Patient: sex M, age 46
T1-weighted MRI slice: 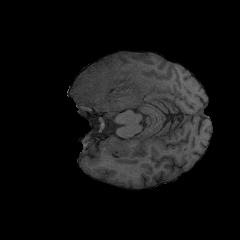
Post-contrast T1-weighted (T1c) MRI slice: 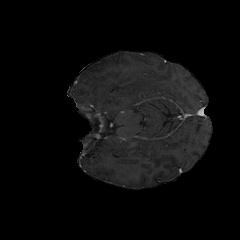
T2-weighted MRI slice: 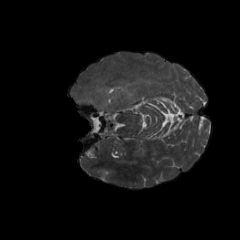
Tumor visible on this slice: yes
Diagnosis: Glioblastoma, IDH-wildtype
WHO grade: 4